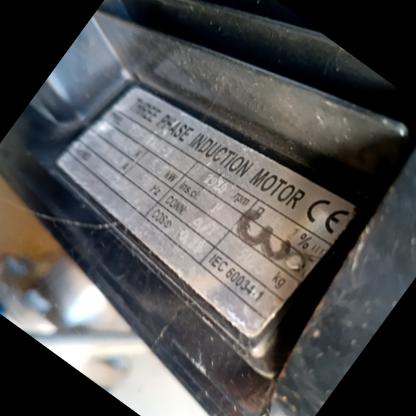
Klasa: tabliczka-znamionowa